Interaction volume radius: 5 \u00c5
Interaction volume height: 15 \u00c5
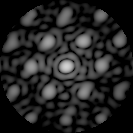
Disorder parameter: 0.3474